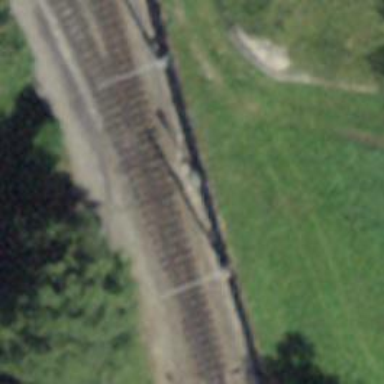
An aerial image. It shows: Railway signal.